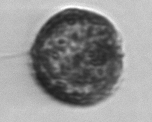
Label: Alexandrium_catenella